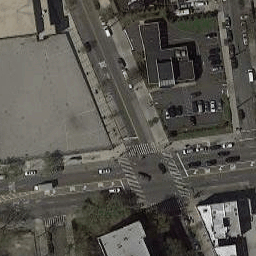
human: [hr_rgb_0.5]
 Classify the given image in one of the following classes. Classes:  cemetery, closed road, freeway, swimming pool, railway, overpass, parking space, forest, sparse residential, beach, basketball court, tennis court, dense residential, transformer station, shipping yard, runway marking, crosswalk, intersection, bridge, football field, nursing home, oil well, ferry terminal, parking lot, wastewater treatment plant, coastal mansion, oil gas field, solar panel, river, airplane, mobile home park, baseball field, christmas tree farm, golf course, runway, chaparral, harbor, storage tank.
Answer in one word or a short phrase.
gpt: intersection